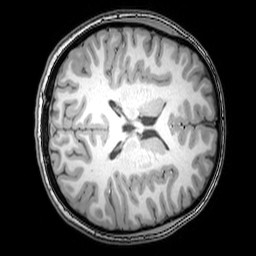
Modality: T1w
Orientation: axial
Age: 20
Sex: female
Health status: healthy
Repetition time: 0.081 s
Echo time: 0.037 s